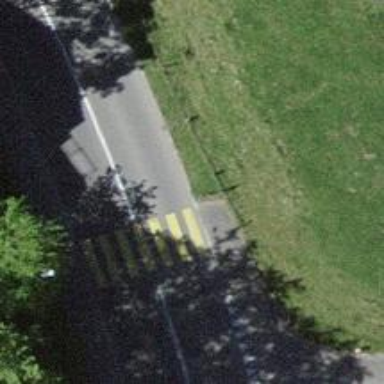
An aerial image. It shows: Marked crossing on the road.